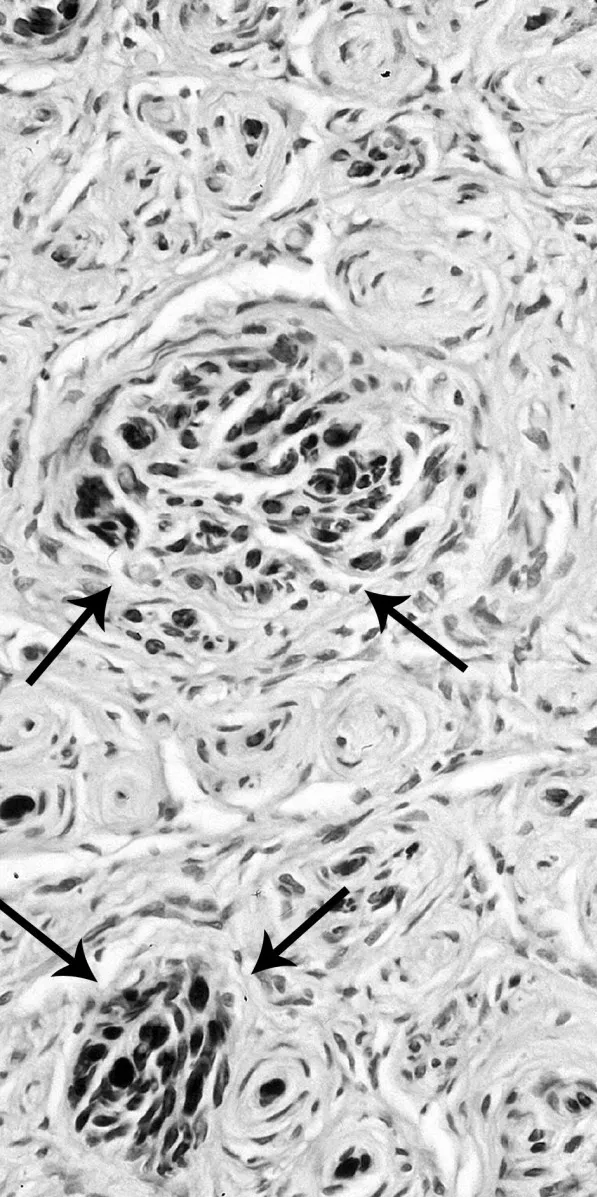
Immunohistochemistry using the antibody against protein S-100: The pseudo-onion bulb formations are S-100-negative. In addition, small groups of regenerating axonal sprouts (arrows) surrounded by a perineurial ensheathment are visible indicating some neuroma-like component.
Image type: pathology (immunostaining)